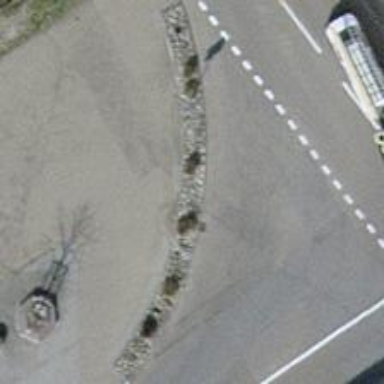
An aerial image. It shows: Asphalt footway.